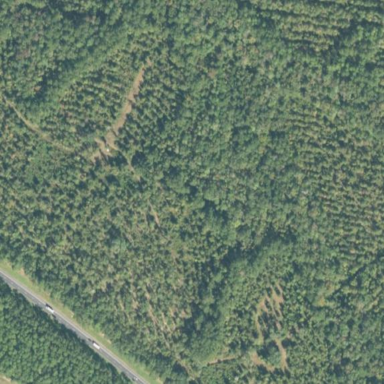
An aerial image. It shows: Forest with needle-leaved trees.